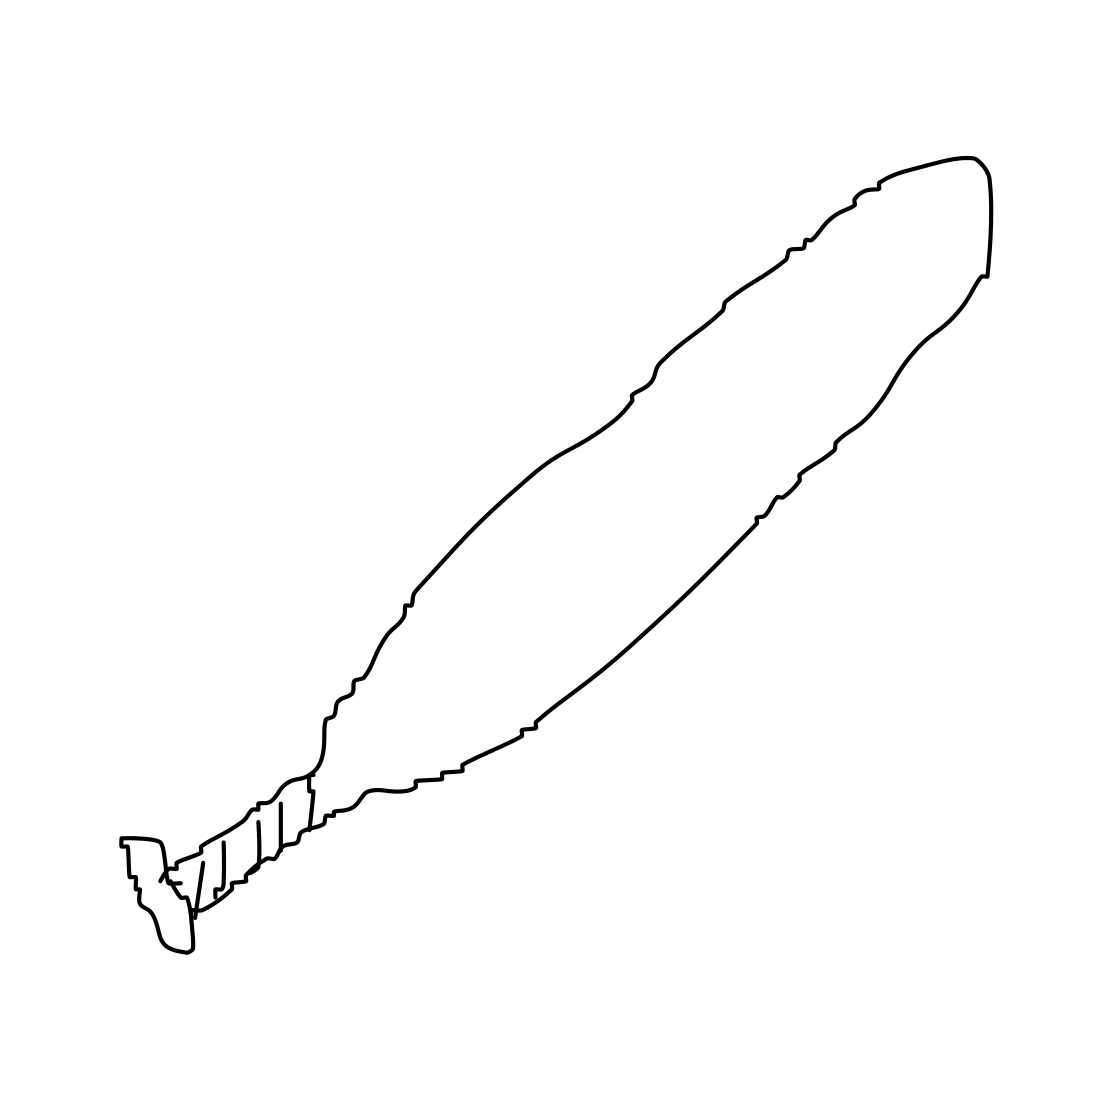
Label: baseball bat